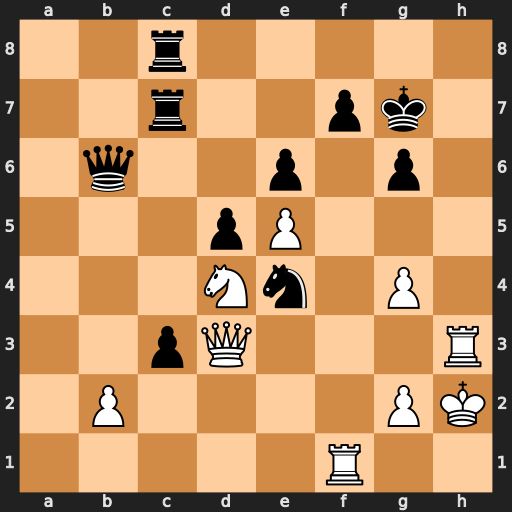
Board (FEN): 2r5/2r2pk1/1q2p1p1/3pP3/3Nn1P1/2pQ3R/1P4PK/5R2
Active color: w
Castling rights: -
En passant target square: -
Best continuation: Qe3 Rh8 Nf5+ gxf5 Qxb6